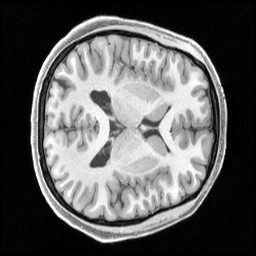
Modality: T1w
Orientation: axial
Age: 25
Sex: female
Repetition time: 2.4 s
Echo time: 0.00222 s